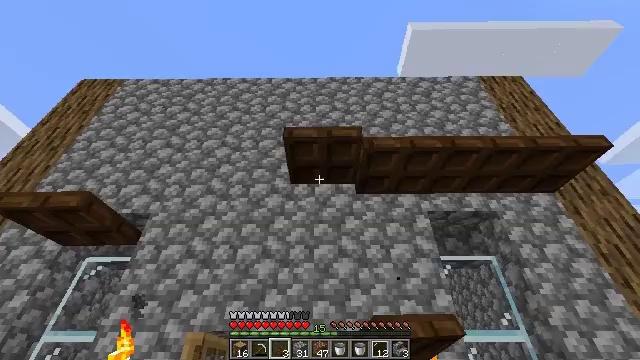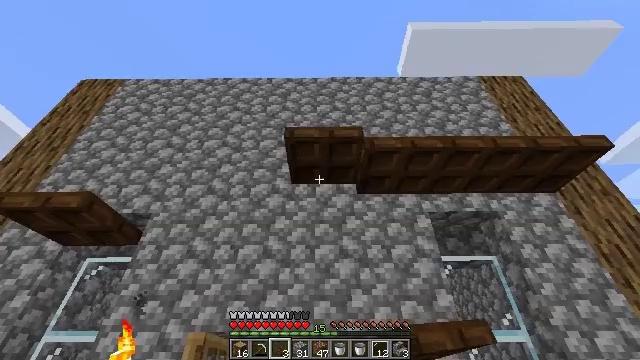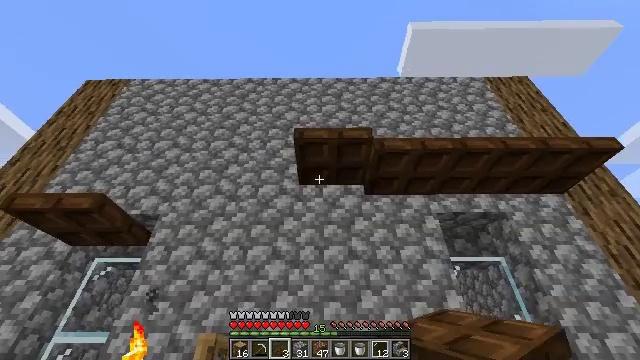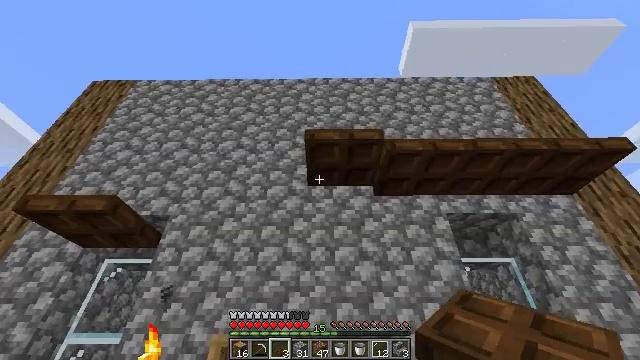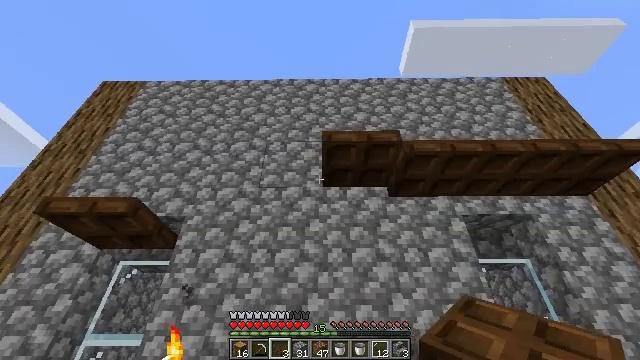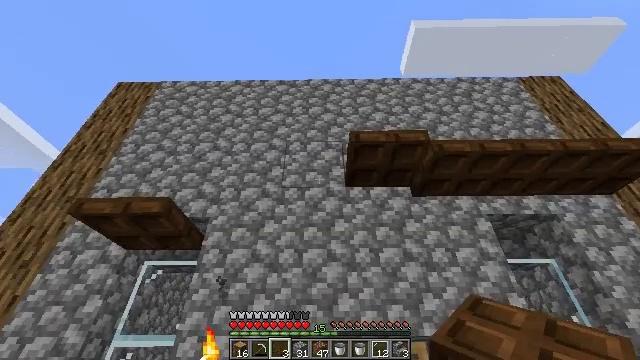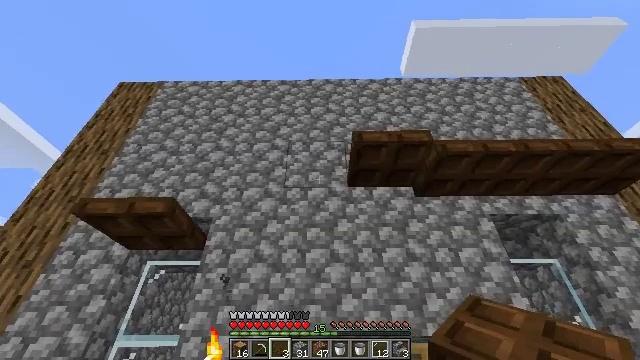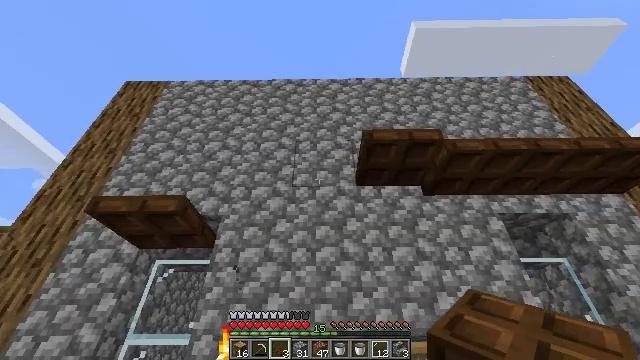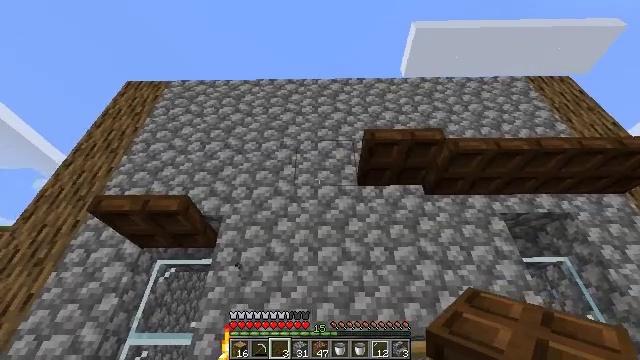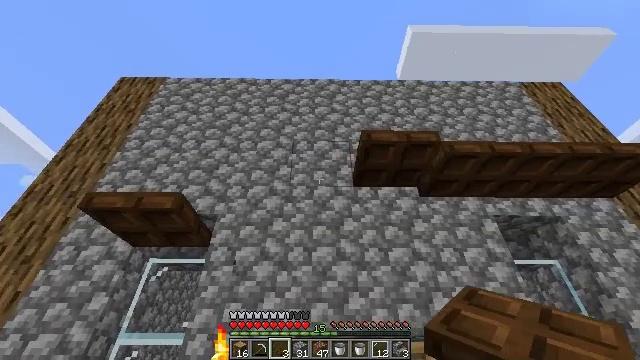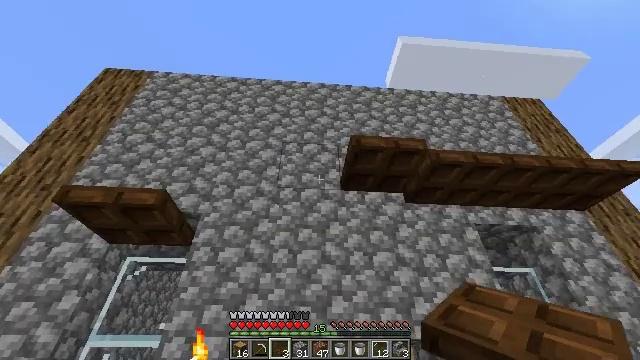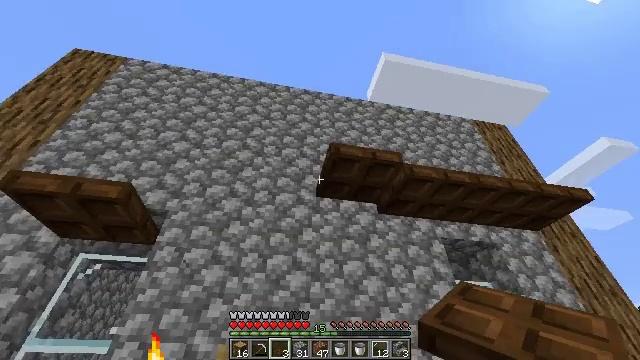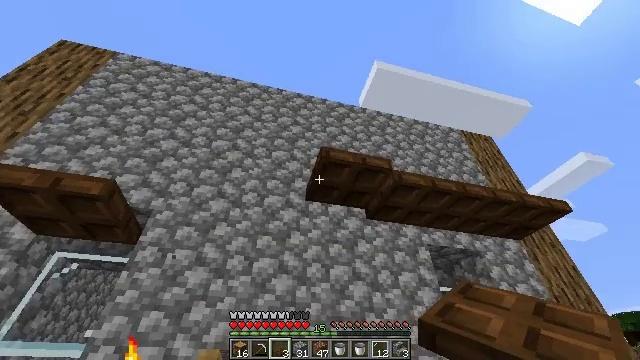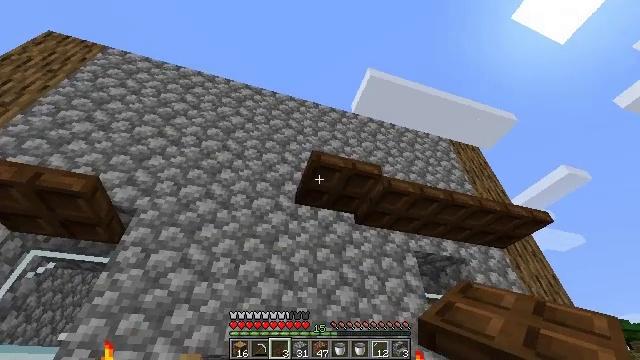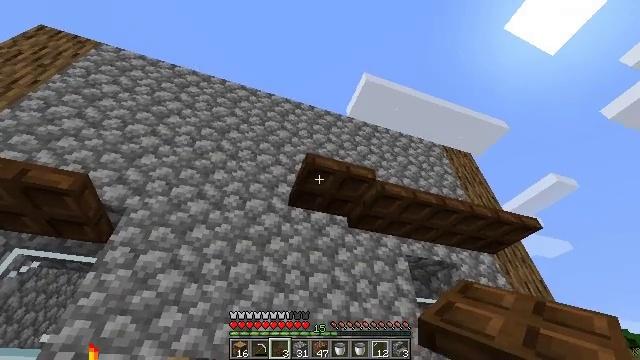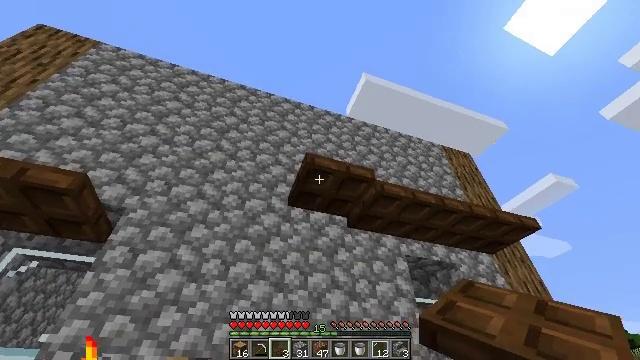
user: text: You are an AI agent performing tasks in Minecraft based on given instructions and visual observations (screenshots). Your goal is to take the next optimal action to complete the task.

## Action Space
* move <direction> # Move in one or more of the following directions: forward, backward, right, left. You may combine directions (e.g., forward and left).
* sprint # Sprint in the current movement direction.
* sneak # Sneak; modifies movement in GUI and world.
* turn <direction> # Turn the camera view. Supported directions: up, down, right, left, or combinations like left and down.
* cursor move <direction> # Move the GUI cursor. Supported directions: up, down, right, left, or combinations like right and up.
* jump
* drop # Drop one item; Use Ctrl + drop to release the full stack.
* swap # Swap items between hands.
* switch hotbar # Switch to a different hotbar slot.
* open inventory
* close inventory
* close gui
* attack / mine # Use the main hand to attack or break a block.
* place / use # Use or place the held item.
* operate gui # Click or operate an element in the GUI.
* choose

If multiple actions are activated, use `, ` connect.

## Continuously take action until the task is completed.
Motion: motion action
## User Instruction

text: Gather the dark oak trapdoor from the structure.
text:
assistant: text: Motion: move left
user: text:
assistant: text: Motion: move left
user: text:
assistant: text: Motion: move left
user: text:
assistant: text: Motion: move left
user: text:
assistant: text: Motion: move left
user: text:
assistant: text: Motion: no_op
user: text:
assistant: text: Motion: no_op
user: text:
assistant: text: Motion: no_op
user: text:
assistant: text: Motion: turn right
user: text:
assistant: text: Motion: turn right
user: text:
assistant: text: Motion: turn right and up
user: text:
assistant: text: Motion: turn right
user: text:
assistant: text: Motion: turn right
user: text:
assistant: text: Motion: turn right
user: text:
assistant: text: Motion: no_op
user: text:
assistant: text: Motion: no_op
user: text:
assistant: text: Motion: attack / mine
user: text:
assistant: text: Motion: attack / mine
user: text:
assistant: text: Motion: attack / mine
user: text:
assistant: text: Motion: attack / mine
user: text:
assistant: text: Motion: attack / mine
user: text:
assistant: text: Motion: attack / mine
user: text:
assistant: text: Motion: attack / mine
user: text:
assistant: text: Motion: attack / mine
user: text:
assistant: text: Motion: attack / mine
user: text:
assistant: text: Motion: attack / mine
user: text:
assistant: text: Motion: attack / mine
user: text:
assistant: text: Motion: attack / mine
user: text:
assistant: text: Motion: attack / mine
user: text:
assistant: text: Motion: attack / mine